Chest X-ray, PA view. Patient: 64 years old, sex M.
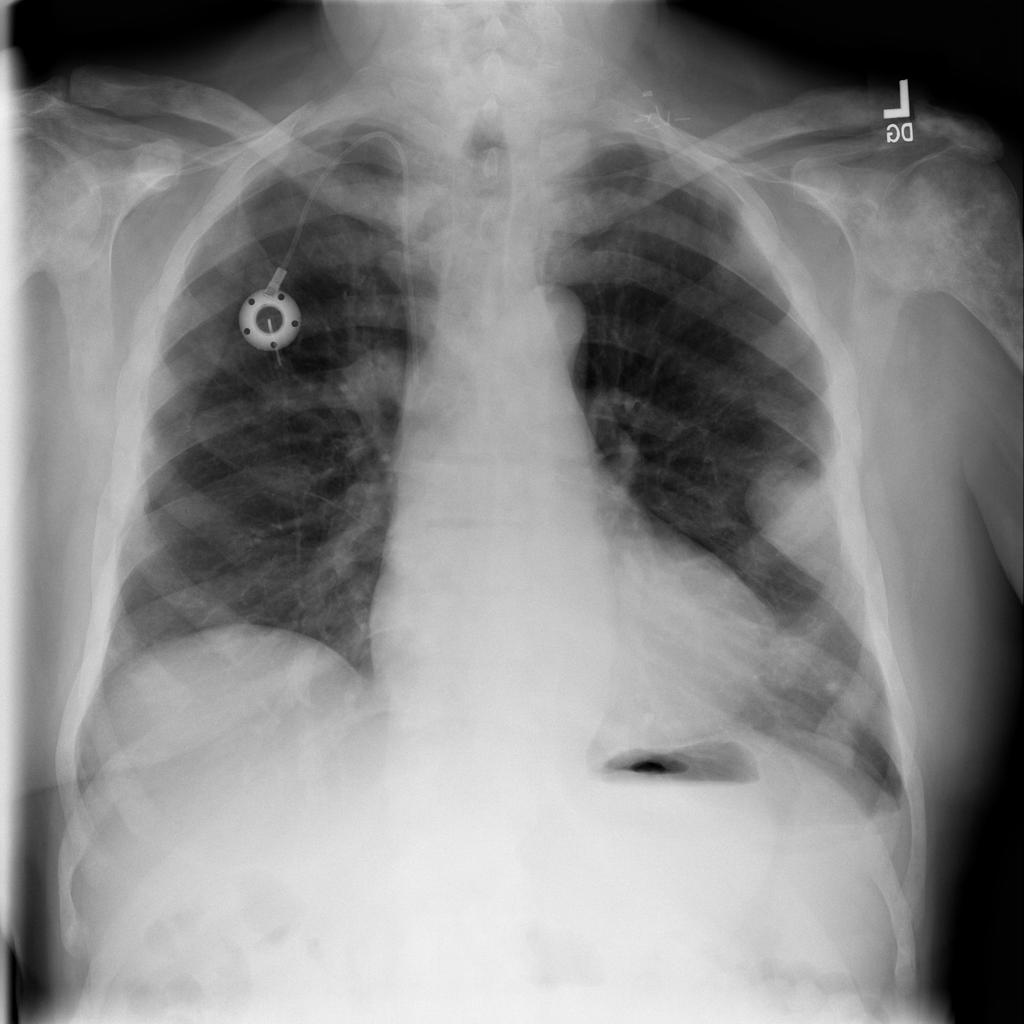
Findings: No Finding